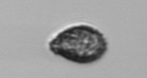
Label: Pseudochattonella_farcimen